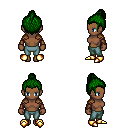
a pixel art fantasy rpg character, female body template, human, dark skin, leather shoulder armor, teal pants, green short topknot hairstyle, cloth bracers, gold boots, four views (front, back, left, right), 2x2 character sprite sheet, small pixel art, hard edges, no anti-aliasing